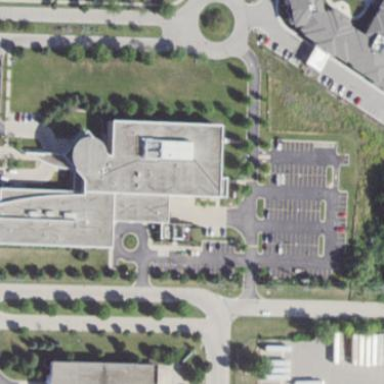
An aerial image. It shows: Hospital building.